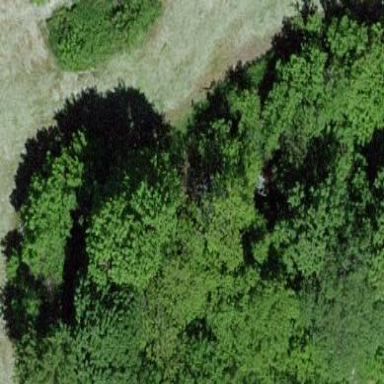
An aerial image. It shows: Mixed leaf cycle forest.